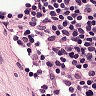
Metastatic tissue present: no